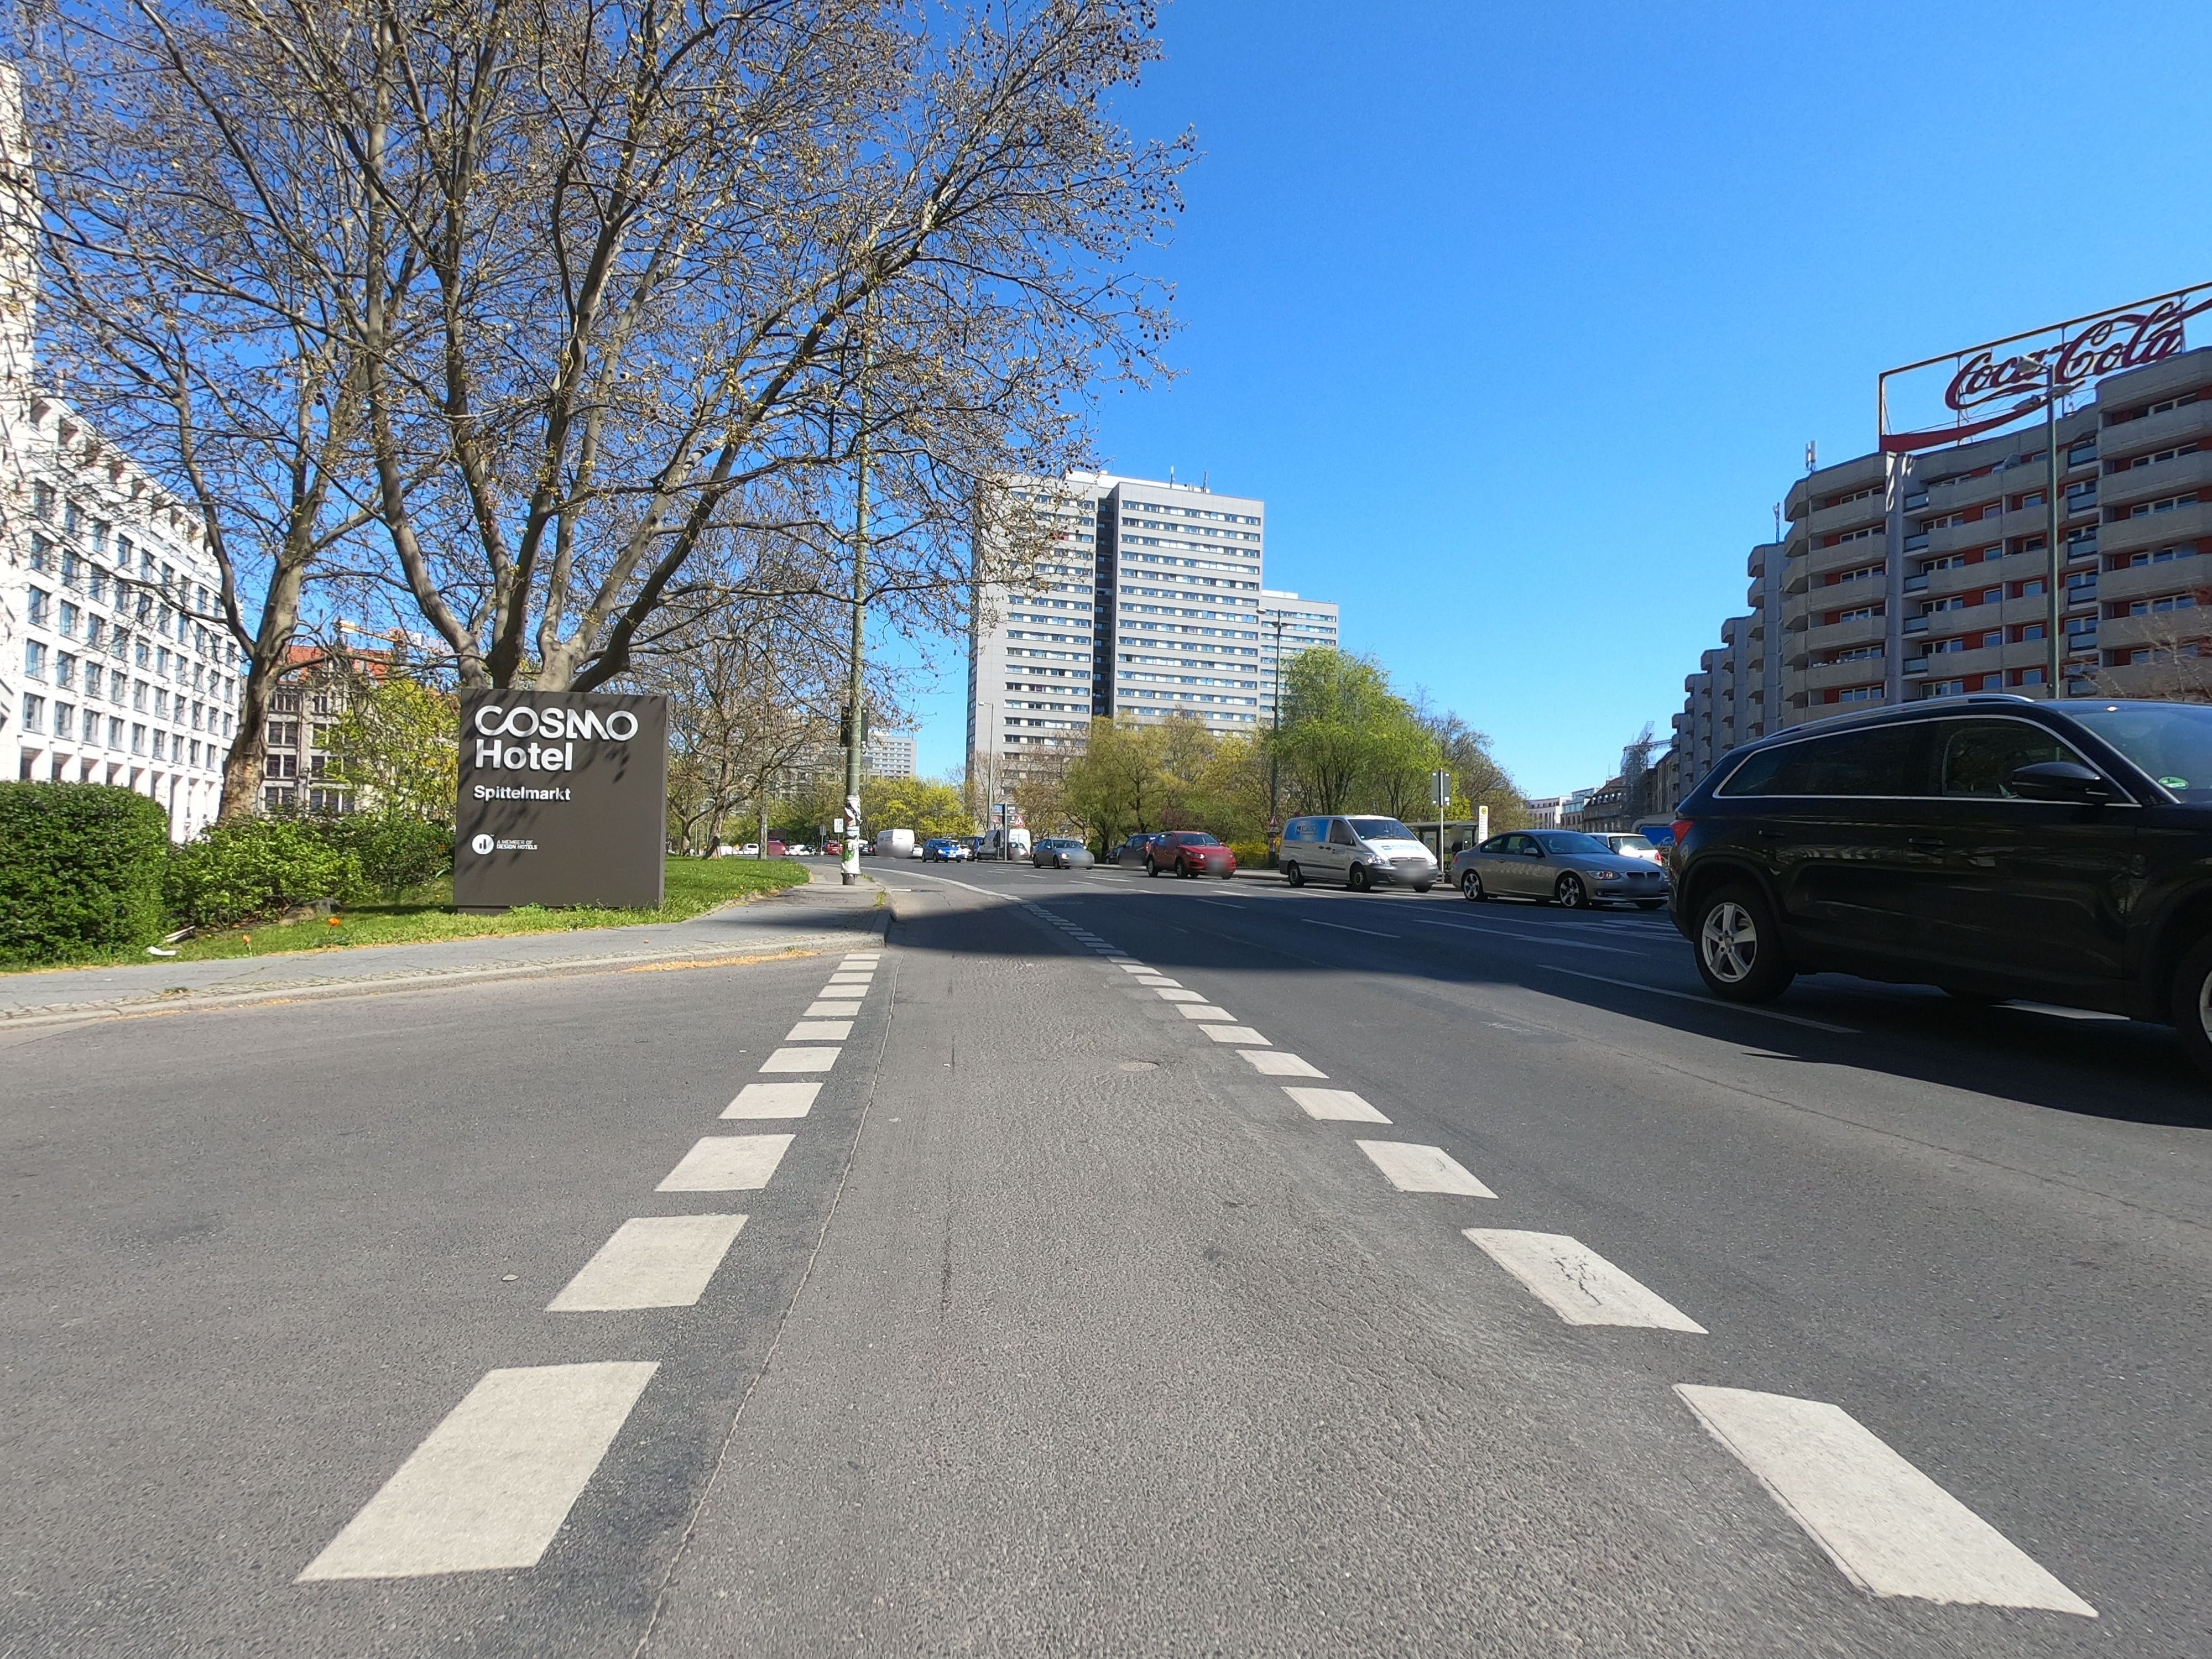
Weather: clear
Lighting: day
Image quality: good
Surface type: cycling surface
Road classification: service, cycleway
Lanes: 3
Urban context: urban centre
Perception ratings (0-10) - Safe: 8.57, Lively: 8.37, Beautiful: 9.41, Boring: 3.47, Depressing: 3.16, Wealthy: 9.3